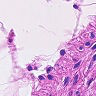
Metastatic tissue present: no